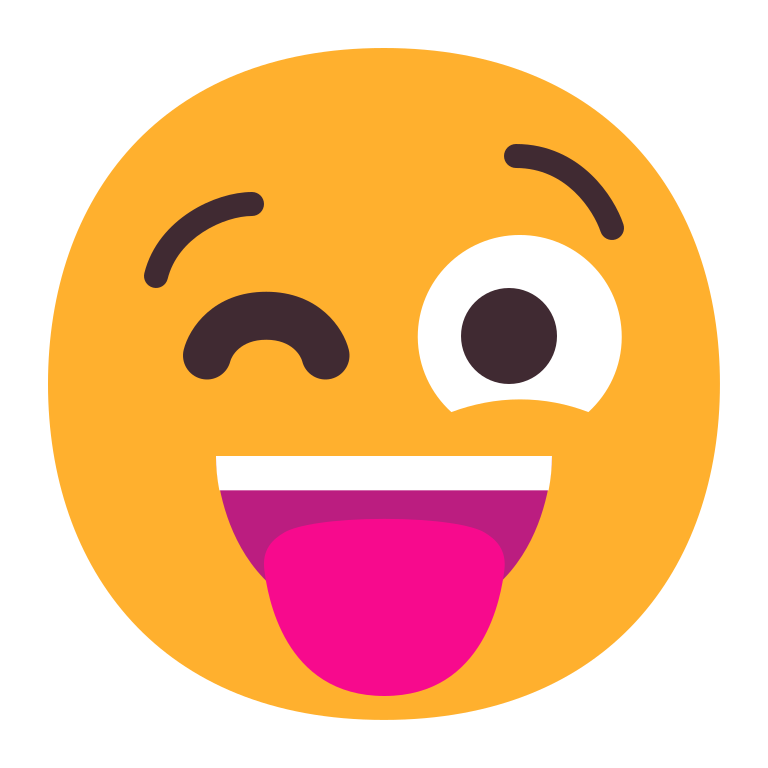
winking face with tongue flat